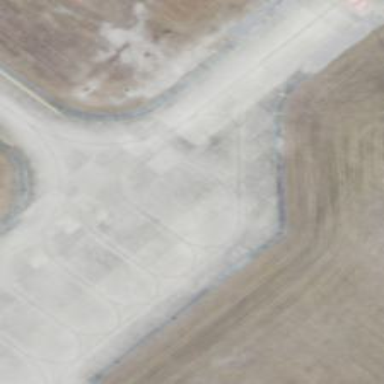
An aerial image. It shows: Asphalt taxiway in the airport.